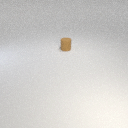
small brown rubber cylinder